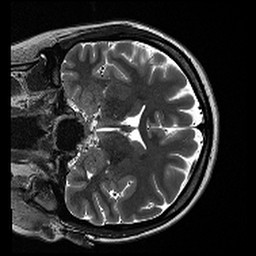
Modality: T2w
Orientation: coronal
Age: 29
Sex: female
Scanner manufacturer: siemens
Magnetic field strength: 3 T
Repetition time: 13.15 s
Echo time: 0.082 s